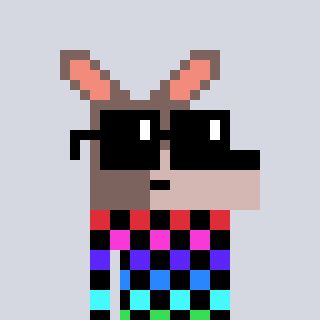
a pixel art character with square black sunglasses, a kangaroo-shaped head and a grayscale-colored body on a cool background